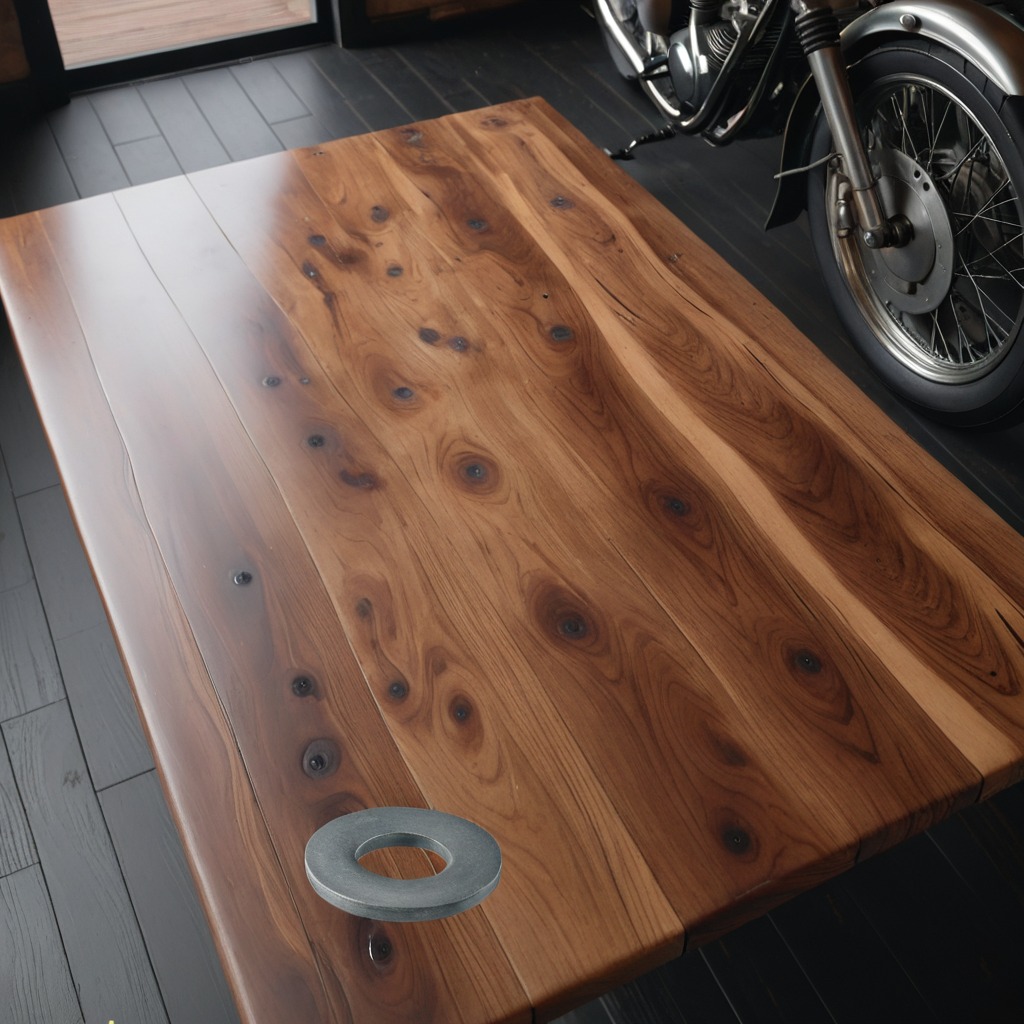
A flat metal washer lying on an oil-spilled wooden table in a vintage motorcycle garage.